Question: How can I format my variable names like "name" in the image below? I've tried inline r code and a bunch of the formatting tips on the R markdown cheat sheet, but can't imitate it.
I apologize for the simple question. I spent a bunch of time looking for the answer but can't seem to get the right keywords or something. I also see this formatting a bunch in my homework assignments and on online R resources, so it's burning me up inside not even knowing how to look it up.

I've tried a bunch of formats from these websites: <URL>, and many other SO pages. Also looked on various websites that popped up when looking up "how to format variables in R markdown inline/within text" or similar variations. Have a strong feeling I'm going to pinch myself when I get the answer
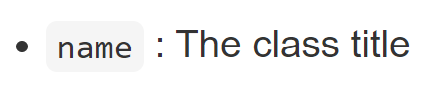
Answer: I believe you are looking for
'''
- 'name': The class title
'''
Which renders as
- 'name'